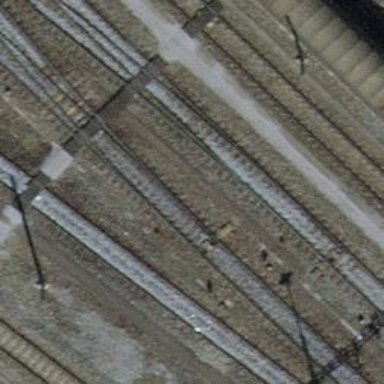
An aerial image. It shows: Railway switch.